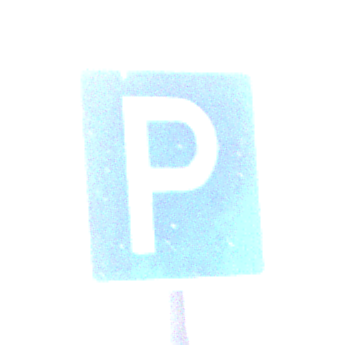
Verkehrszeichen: Parken
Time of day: SunriseSunset
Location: Outdoor (Nature)
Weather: Overcast
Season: NotSpecified
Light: Natural